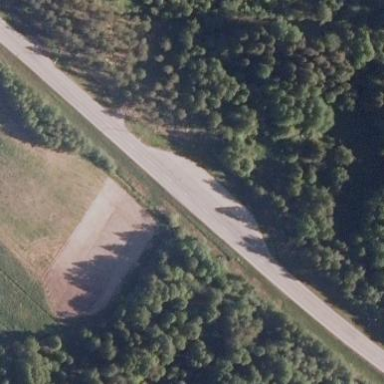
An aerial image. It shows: Rest area on the road.